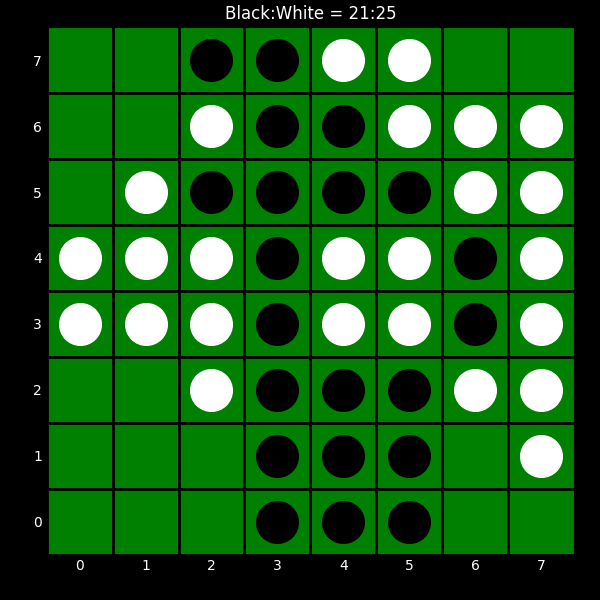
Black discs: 21
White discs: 25